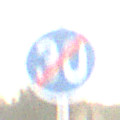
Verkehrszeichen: EndeMindestgeschwindigkeit
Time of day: SunriseSunset
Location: Outdoor (RoadRail)
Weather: PartlyCloudy
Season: NotSpecified
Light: Natural